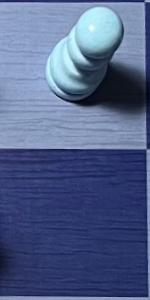
Label: Empty